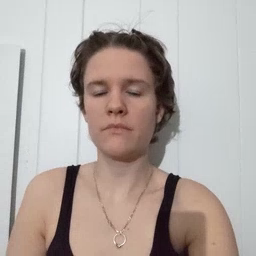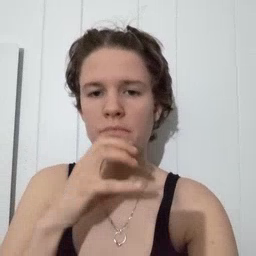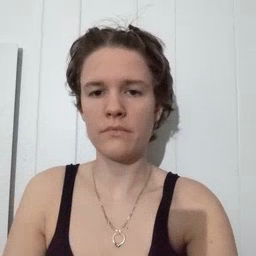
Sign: old